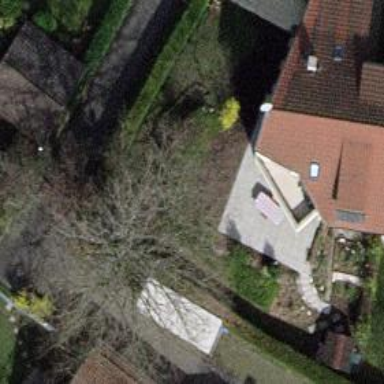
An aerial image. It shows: Garden surrounded by fence.